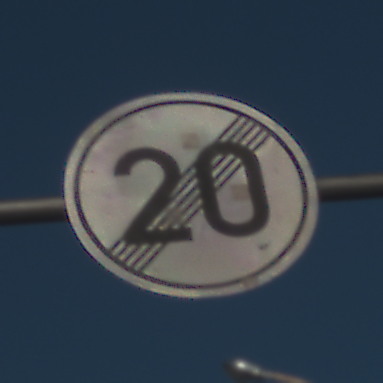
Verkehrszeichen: EndeGeschwindigkeit20
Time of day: MorningAfternoon
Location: Outdoor (Urban)
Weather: Clear
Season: NotSpecified
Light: Natural